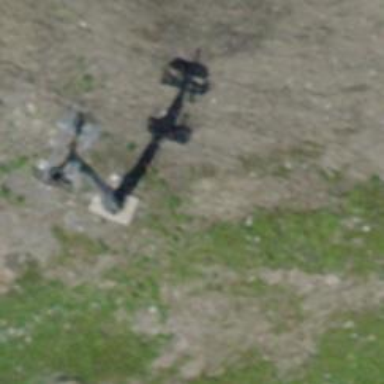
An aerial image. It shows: Pylon for aerialway.